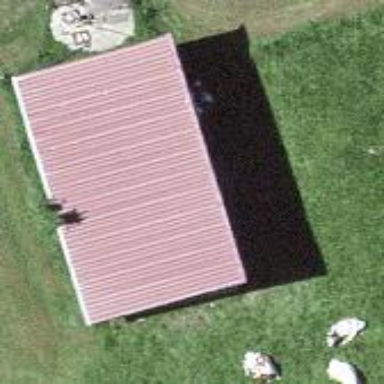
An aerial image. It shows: Cabin.